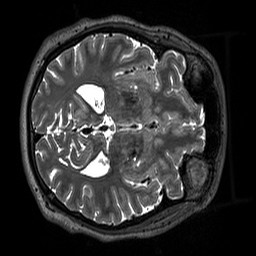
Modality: T2w
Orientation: axial
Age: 30
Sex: male
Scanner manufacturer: siemens
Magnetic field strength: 3 T
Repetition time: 3.2 s
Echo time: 0.412 s